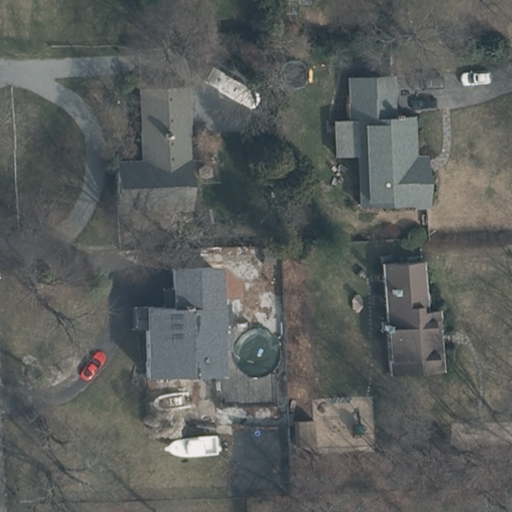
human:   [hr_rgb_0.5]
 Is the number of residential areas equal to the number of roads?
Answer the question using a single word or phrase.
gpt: yes

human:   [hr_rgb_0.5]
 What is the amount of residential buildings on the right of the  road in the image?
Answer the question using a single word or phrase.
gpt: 2

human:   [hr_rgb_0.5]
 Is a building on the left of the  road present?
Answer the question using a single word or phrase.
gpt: yes

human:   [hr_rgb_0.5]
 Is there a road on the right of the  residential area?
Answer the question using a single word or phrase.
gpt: yes

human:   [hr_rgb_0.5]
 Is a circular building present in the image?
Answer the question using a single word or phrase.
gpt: no

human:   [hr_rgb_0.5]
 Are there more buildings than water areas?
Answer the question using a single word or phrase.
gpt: yes

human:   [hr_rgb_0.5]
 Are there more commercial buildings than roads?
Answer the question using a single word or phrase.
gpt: no

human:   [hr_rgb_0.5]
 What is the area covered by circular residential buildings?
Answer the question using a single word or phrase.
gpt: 0m2

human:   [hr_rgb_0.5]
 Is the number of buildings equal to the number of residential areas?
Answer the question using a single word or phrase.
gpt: no

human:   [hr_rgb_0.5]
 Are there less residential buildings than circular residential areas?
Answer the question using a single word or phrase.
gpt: no

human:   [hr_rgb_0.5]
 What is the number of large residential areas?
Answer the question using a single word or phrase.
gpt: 1

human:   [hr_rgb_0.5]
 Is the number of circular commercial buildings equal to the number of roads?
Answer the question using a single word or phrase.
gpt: no

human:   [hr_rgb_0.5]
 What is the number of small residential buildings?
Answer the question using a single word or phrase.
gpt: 0

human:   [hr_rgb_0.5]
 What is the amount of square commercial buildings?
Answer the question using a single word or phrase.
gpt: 0

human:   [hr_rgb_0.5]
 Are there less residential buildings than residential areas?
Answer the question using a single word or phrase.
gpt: no

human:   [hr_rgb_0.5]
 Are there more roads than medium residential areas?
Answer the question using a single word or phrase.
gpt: yes

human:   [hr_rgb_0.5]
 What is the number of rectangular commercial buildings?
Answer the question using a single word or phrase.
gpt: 0

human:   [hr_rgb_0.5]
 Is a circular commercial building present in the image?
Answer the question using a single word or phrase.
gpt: no

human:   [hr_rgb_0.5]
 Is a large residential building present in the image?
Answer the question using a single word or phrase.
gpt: no

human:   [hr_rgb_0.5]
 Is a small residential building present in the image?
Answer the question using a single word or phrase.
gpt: no

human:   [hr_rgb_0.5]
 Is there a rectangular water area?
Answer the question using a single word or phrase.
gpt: no

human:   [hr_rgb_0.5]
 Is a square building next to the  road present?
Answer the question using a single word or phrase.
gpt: no

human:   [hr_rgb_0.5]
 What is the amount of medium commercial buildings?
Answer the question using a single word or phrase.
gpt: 0

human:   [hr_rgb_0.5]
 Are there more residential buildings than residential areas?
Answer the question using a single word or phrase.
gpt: yes

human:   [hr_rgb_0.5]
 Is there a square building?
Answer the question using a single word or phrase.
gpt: no

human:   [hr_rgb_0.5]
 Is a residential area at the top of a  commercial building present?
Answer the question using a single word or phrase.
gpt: no

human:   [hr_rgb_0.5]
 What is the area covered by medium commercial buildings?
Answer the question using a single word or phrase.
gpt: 0m2

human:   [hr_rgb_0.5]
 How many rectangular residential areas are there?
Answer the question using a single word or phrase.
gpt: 1

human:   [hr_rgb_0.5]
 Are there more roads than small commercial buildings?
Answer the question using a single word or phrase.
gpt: yes

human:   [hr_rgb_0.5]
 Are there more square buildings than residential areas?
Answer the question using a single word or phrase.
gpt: no

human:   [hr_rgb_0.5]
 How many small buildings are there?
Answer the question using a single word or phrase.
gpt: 0

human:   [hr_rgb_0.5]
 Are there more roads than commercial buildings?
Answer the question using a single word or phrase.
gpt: yes

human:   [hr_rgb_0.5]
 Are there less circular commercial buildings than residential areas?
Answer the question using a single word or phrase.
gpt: yes

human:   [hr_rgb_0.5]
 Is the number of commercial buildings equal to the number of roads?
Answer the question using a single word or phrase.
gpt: no

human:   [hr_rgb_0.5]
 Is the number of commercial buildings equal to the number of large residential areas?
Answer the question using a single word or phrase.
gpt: no

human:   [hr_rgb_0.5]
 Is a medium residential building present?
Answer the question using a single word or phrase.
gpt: yes